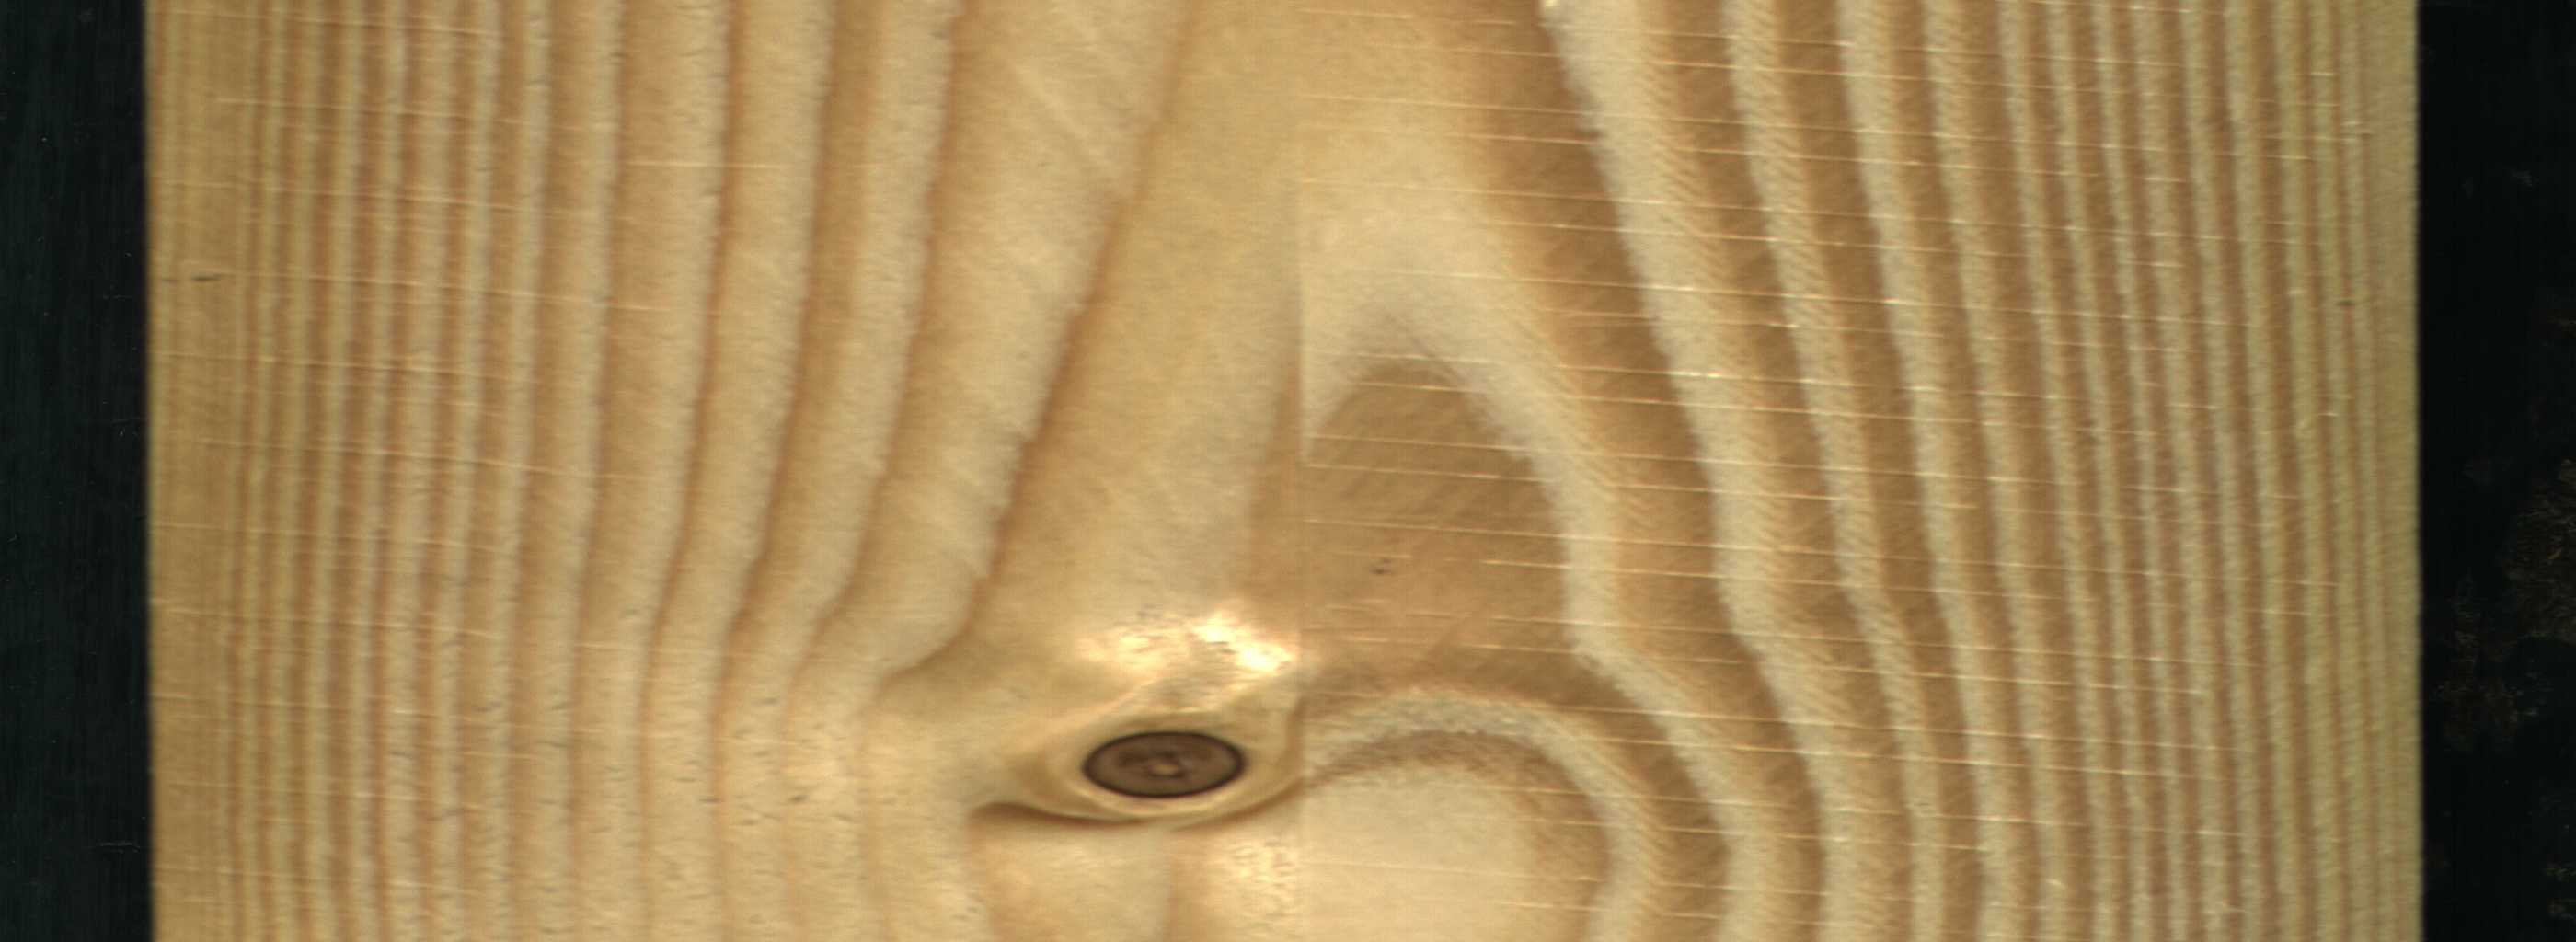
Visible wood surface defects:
Dead_Knot